Question: I do not know what happened, there is no error in my code, but the ListView in my application can not be displayed, if there are less than my code? This my project, ListView can't displayed.

## Log Cat
'''
07-16 03:50:57.016: W/System.err(1769): org.json.JSONException: Value <?xml of type java.lang.String cannot be converted to JSONObject
07-16 03:50:57.016: W/System.err(1769): at org.json.JSON.typeMismatch(JSON.java:111)
07-16 03:50:57.016: W/System.err(1769): at org.json.JSONObject.<init>(JSONObject.java:158)
07-16 03:50:57.016: W/System.err(1769): at org.json.JSONObject.<init>(JSONObject.java:171)
07-16 03:50:57.016: W/System.err(1769): at info.androidhive.slidingmenu.film.JSONParser.getObject(JSONParser.java:84)
07-16 03:50:57.016: W/System.err(1769): at info.androidhive.slidingmenu.film.AmbilData.doInBackground(AmbilData.java:56)
07-16 03:50:57.016: W/System.err(1769): at android.os.AsyncTask$2.call(AsyncTask.java:287)
07-16 03:50:57.016: W/System.err(1769): at java.util.concurrent.FutureTask.run(FutureTask.java:234)
07-16 03:50:57.016: W/System.err(1769): at android.os.AsyncTask$SerialExecutor$1.run(AsyncTask.java:230)
07-16 03:50:57.016: W/System.err(1769): at java.util.concurrent.ThreadPoolExecutor.runWorker(ThreadPoolExecutor.java:1080)
07-16 03:50:57.016: W/System.err(1769): at java.util.concurrent.ThreadPoolExecutor$Worker.run(ThreadPoolExecutor.java:573)
07-16 03:50:57.016: W/System.err(1769): at java.lang.Thread.run(Thread.java:841)
07-16 03:50:57.164: W/EGL_genymotion(1769): eglSurfaceAttrib not implemented
07-16 03:50:57.576: W/EGL_genymotion(1769): eglSurfaceAttrib not implemented
'''
## config.php
'''
<?php
$host="localhost";
$username = "root";
$password = "";
$db= "menufilm";
mysql_connect ($host,$username,$password) or die ("GAGAL");
mysql_select_db($db) or die ("database tidak ada");
?>
'''
## menu_service.php
'''
<?php
require_once "config.php";
$json = array ();
$kategori=$_POST['kategori'];
$sqlselect="SELECT * FROM tb_menu WHERE idkategori=$kategori";
$hasil = mysql_query($sqlselect);
while($row=mysql_fetch_assoc($hasil)){
$menu[]=$row;
}
if (is_array($menu)) {
$json['datamenu']=$menu;
echo json_encode($json);
}
?>
'''
## AmbilData.java
'''
import java.io.IOException;
import java.util.ArrayList;
import java.util.List;
import org.apache.http.NameValuePair;
import org.apache.http.message.BasicNameValuePair;
import org.json.JSONArray;
import org.json.JSONException;
import org.json.JSONObject;
import android.app.ProgressDialog;
import android.content.Context;
import android.os.AsyncTask;
import android.util.Log;
public class AmbilData extends AsyncTask<Object, Object, Object> {
private JSONParser jsonparser;
ArrayList<String> d;
JsonObjectResult jobres;
Context context;
ProgressDialog pd;
public void init(Context c, JsonObjectResult jres, String kategori,
String url) {
this.context = c;
this.jobres = jres;
AmbilData ad = this;
ad.execute(url, kategori, "");
}
@Override
protected void onPreExecute() {
// TODO Auto-generated method stub
super.onPreExecute();
pd = ProgressDialog.show(context, "Retrieve Data", "aaa");
pd.setMessage("Please wait...");
pd.show();
}
@Override
protected Object doInBackground(Object... parameter) {
// TODO Auto-generated method stub
JSONObject jsobj = null;
String url = (String) parameter[0];
String kat = (String) parameter[1];
Log.i("url", url);
Log.i("kat", kat);
jsonparser = new JSONParser();
List<NameValuePair> datajson = new ArrayList<NameValuePair>();
datajson.add(new BasicNameValuePair("kategori", kat));
try {
jsobj = jsonparser.getObject(url, "POST", datajson);
} catch (IOException e) {
// TODO Auto-generated catch block
e.printStackTrace();
}
return jsobj;
}
@Override
protected void onPostExecute(Object result) {
// TODO Auto-generated method stub
super.onPostExecute(result);
if (pd.isShowing()) {
pd.dismiss();
}
if (result != null) {
JSONObject js = (JSONObject) result;
jobres.gotJsonObject(js);
}
}
public static abstract class JsonObjectResult {
public abstract void gotJsonObject(JSONObject jobject);
}
}
'''
## MenuBaseAdapter.java
'''
import info.androidhive.slidingmenu.R;
import java.io.InputStream;
import java.util.ArrayList;
import android.content.Context;
import android.graphics.Bitmap;
import android.graphics.BitmapFactory;
import android.os.AsyncTask;
import android.util.Log;
import android.view.LayoutInflater;
import android.view.View;
import android.view.ViewGroup;
import android.widget.BaseAdapter;
import android.widget.ImageView;
import android.widget.TextView;
public class MenuBaseAdapter extends BaseAdapter {
private static ArrayList<EntitasFilm> searchArrayList;
private LayoutInflater mInflater;
String urlpic = "http://192.168.43.24/menufilm/";
Bitmap bm;
public MenuBaseAdapter(Context context, ArrayList<EntitasFilm> results) {
searchArrayList = results;
mInflater = LayoutInflater.from(context);
}
@Override
public int getCount() {
return searchArrayList.size();
}
@Override
public Object getItem(int p) {
return searchArrayList.get(p);
}
@Override
public long getItemId(int p) {
return p;
}
@Override
public View getView (int p, View v, ViewGroup parent) {
ViewHolder holder;
if (v == null) {
v = mInflater.inflate(R.layout.item_custom_listview, null);
holder = new ViewHolder ();
holder.judul = (TextView) v.findViewById(R.id.jdl_film);
holder.rilis = (TextView) v.findViewById(R.id.rls_film);
holder.pic = (ImageView) v.findViewById(R.id.poster);
new DowloadImageTask().execute(urlpic+
searchArrayList.get(p).getPicFilm());
v.setTag(holder);
}else{
holder = (ViewHolder) v.getTag();
}
holder.judul.setText(searchArrayList.get(p).getJudulFilm());
holder.rilis.setText(searchArrayList.get(p).getRilisFilm());
return v;
}
static class ViewHolder {
TextView judul,rilis;
ImageView pic;
}
public class DowloadImageTask extends AsyncTask<String,
Void, Bitmap> {
ImageView bmImage;
public void DownloadImageTask (ImageView bmImage) {
this.bmImage = bmImage;
}
@Override
protected void onPreExecute() {
//TODO Auto-generated method stub
super.onPreExecute();
}
protected Bitmap doInBackground (String ...
url) {
String urldisplay = url [0];
Bitmap mIcon11 = null;
try {
InputStream in = new
java.net.URL(urldisplay).openStream();
mIcon11 =
BitmapFactory.decodeStream (in);
} catch (Exception e) {
Log.e("ERROR", e.getMessage());
e.printStackTrace();
}
return mIcon11;
}
protected void onPostExecute(Bitmap result) {
if (result != null) {
Bitmap bmp2 =
Bitmap.createScaledBitmap(result, 72, 72, true);
bmImage.setImageBitmap(bmp2);
}
}
}
}
'''
## MenuActivity.java
'''
package info.androidhive.slidingmenu.film;
import info.androidhive.slidingmenu.R;
import java.io.InputStream;
import java.util.ArrayList;
import org.json.JSONArray;
import org.json.JSONException;
import org.json.JSONObject;
import info.androidhive.slidingmenu.film.AmbilData.JsonObjectResult;
import android.os.AsyncTask;
import android.os.Bundle;
import android.app.Activity;
import android.app.Dialog;
import android.graphics.Bitmap;
import android.graphics.BitmapFactory;
import android.util.Log;
import android.view.View;
import android.view.View.OnClickListener;
import android.view.ViewGroup.LayoutParams;
import android.view.WindowManager;
import android.widget.AdapterView;
import android.widget.Button;
import android.widget.ImageView;
import android.widget.TextView;
import android.widget.AdapterView.OnItemClickListener;
import android.widget.ListView;
public class MenuActivity extends Activity {
EntitasFilm entitasfilm;
ArrayList<EntitasFilm> menu = new ArrayList<EntitasFilm>();
ListView lv;
String url = "http://192.168.43.24/menufilm/menu_services.php";
String urlpic = "http://192.168.43.24/menufilm/";
@Override
protected void onCreate (Bundle savedInstanceState) {
super.onCreate(savedInstanceState);
setContentView(R.layout.activity_main_listview);
lv = (ListView) findViewById (R.id.listMenu);
Bundle b = this.getIntent().getExtras();
if (b.containsKey("kategori")) {
String kat = b.getString("kategori");
Log.d("kat", kat);
AmbilData ambildata = new AmbilData();
ambildata.init(MenuActivity.this,jsresult, kat,url);
}
}
public JsonObjectResult jsresult = new JsonObjectResult(){
@Override
public void gotJsonObject (JSONObject jobject) {
//TODO Auto-generated method stub
try {
JSONArray arraytempat = jobject.getJSONArray("datamenu");
for (int i=0; i < arraytempat.length(); i++) {
entitasfilm = new EntitasFilm ();
entitasfilm.setIDfilm(
arraytempat.getJSONObject(i).getInt("idmenu"));
entitasfilm.setJudulFilm(
arraytempat.getJSONObject(i).getString("judulfilm"));
entitasfilm.setGenreFilm(
arraytempat.getJSONObject(i).getString("genrefilm"));
entitasfilm.setStdrFilm(
arraytempat.getJSONObject(i).getString("stdrfilm"));
entitasfilm.setPemainFilm(
arraytempat.getJSONObject(i).getString("pemainfilm"));
entitasfilm.setRilisFilm(
arraytempat.getJSONObject(i).getString("rilisfilm"));
entitasfilm.setDurasiFilm(
arraytempat.getJSONObject(i).getString("durasifilm"));
entitasfilm.setSinopsisFilm(
arraytempat.getJSONObject(i).getString("sinopsisfilm"));
entitasfilm.setPicFilm(
arraytempat.getJSONObject(i).getString("picfilm"));
menu.add (entitasfilm);
}
} catch (JSONException e1) {
//TODO Auto-generated catch block
e1.printStackTrace();
}
MenuBaseAdapter datatempat = new
MenuBaseAdapter(MenuActivity.this, menu);
lv.setAdapter(datatempat);
lv.setOnItemClickListener(new OnItemClickListener() {
@Override
public void onItemClick(AdapterView<?> arg0, View arg1,
int p, long arg3) {
String jd = menu.get(p).getJudulFilm();
String ge = menu.get(p).getGenreFilm();
String st = menu.get(p).getStdrFilm();
String pe = menu.get(p).getPemainFilm();
String ri = menu.get(p).getRilisFilm();
String du = menu.get(p).getDurasiFilm();
String si = menu.get(p).getSinopsisFilm();
String pic = menu.get(p).getPicFilm();
tampilkandetail (jd,ge,st,pe,ri,du,si,pic);
}
});
}
};
public void tampilkandetail (String judul, String Genre, String stdr, String pemain,
String rilis, String durasi, String sinop, String pic ) {
final Dialog d = new Dialog(this);
d.setTitle ("Detail");
d.setContentView(R.layout.dialog_custom);
WindowManager.LayoutParams lp = new
WindowManager.LayoutParams();
lp.copyFrom(d.getWindow().getAttributes());
lp.width = LayoutParams.MATCH_PARENT;
lp.height = LayoutParams.WRAP_CONTENT;
d.getWindow().setAttributes(lp);
ImageView gb = (ImageView)
d.findViewById(R.id.picDialog);
TextView j = (TextView)
d.findViewById(R.id.idJudul);
TextView s = (TextView)
d.findViewById(R.id.idGenre);
TextView g = (TextView)
d.findViewById(R.id.idStdr);
TextView pem = (TextView)
d.findViewById(R.id.idPemain);
TextView ril = (TextView)
d.findViewById(R.id.idRilis);
TextView sin = (TextView)
d.findViewById(R.id.idSinopsis);
Button bOk = (Button)
d.findViewById(R.id.idOK);
j.setText(judul);
g.setText(Genre);
s.setText(stdr);
pem.setText(pemain);
ril.setText(rilis);
sin.setText(sinop);
new DowloadImageTask(gb).execute(urlpic + pic);
bOk.setOnClickListener(new OnClickListener(){
@Override
public void onClick(View v){
d.dismiss();
}
});
d.show();
}
public class DowloadImageTask extends
AsyncTask<String, Void, Bitmap> {
ImageView bmImage;
public DowloadImageTask(ImageView bmImage){
this.bmImage = bmImage;
}
@Override
protected void onPreExecute() {
//TODO Auto-generated method stub
super.onPreExecute();
}
protected Bitmap doInBackground(String... urls) {
String urldispaly = urls[0];
Bitmap mIcon11 = null;
try {
InputStream in = new
java.net.URL(urldispaly).openStream();
mIcon11 =
BitmapFactory.decodeStream(in);
} catch (Exception e) {
Log.e("Error",
e.getMessage());
e.printStackTrace();
}
return mIcon11;
}
protected void onPostExecute(Bitmap result) {
if (result != null) {
Bitmap bmp2 =
Bitmap.createScaledBitmap (result, 72, 72, true);
bmImage.setImageBitmap(bmp2);
}
}
}
}
'''
## JSONParser.java
'''
import java.io.BufferedReader;
import java.io.IOException;
import java.io.InputStream;
import java.io.InputStreamReader;
import java.io.UnsupportedEncodingException;
import java.util.List;
import org.apache.http.HttpEntity;
import org.apache.http.HttpResponse;
import org.apache.http.NameValuePair;
import org.apache.http.client.ClientProtocolException;
import org.apache.http.client.entity.UrlEncodedFormEntity;
import org.apache.http.client.methods.HttpGet;
import org.apache.http.client.methods.HttpPost;
import org.apache.http.client.utils.URLEncodedUtils;
import org.apache.http.impl.client.DefaultHttpClient;
import org.json.JSONException;
import org.json.JSONObject;
public class JSONParser {
InputStream is;
String json;
JSONObject object;
public JSONObject getObject(String url, String method, List<NameValuePair> value) throws IOException {
if(method == "POST"){
DefaultHttpClient client = new DefaultHttpClient();
HttpPost post = new HttpPost(url);
try {
post.setEntity(new UrlEncodedFormEntity(value));
HttpResponse response = client.execute(post);
HttpEntity entity = response.getEntity();
is = entity.getContent();
} catch (UnsupportedEncodingException e) {
// TODO Auto-generated catch block
e.printStackTrace();
} catch (ClientProtocolException e) {
// TODO Auto-generated catch block
e.printStackTrace();
} catch (IOException e) {
// TODO Auto-generated catch block
e.printStackTrace();
}
}else if(method == "GET"){
DefaultHttpClient client = new DefaultHttpClient();
String param = URLEncodedUtils.format(value, "utf-8");
url += "?" + param;
HttpGet get = new HttpGet(url);
HttpResponse response;
try {
response = client.execute(get);
is = response.getEntity().getContent();
} catch (ClientProtocolException e) {
// TODO Auto-generated catch block
e.printStackTrace();
} catch (IOException e) {
// TODO Auto-generated catch block
e.printStackTrace();
}
}
try {
BufferedReader reader = new BufferedReader(new InputStreamReader(is,"iso-8859-1"));
StringBuilder sb = new StringBuilder();
String line;
while((line = reader.readLine())!=null){
sb.append(line+"
");
}
is.close();
json = sb.toString();
object = null;
} catch (Exception e1) {
// TODO Auto-generated catch block
e1.printStackTrace();
}
try {
object = new JSONObject(json);
} catch (JSONException e) {
// TODO Auto-generated catch block
e.printStackTrace();
}
return object;
}
}
'''
Please help, i dont know what happen :(
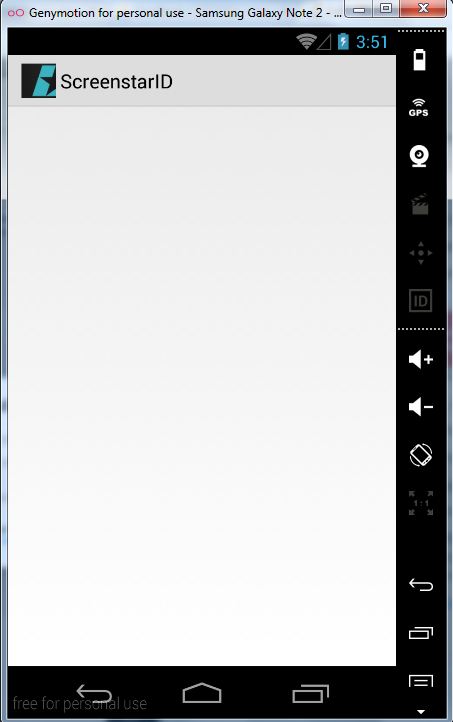
Answer: First of all try to print json response in your log cat. Always follow this step so that will be easy to get the things faster. Are you getting any exception while getting response from webservice? If so, show log cat over here.